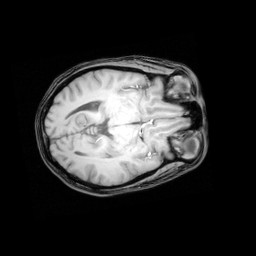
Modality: T1w
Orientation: axial
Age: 23
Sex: female
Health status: healthy
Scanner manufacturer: philips
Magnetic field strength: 3 T
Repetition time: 0.012 s
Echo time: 0.0037 s